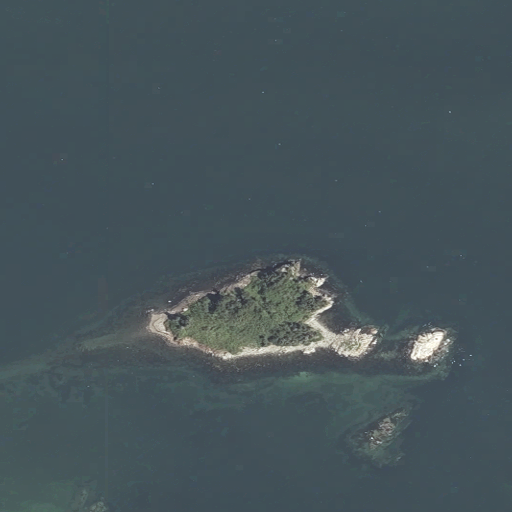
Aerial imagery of island in Maine named Boy Scout Island containing open water, herbaceous wetlands, evergreen forest, shrub, grassland, mixed forest, and barren land